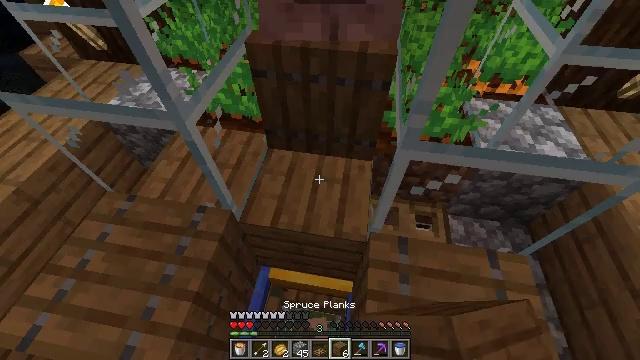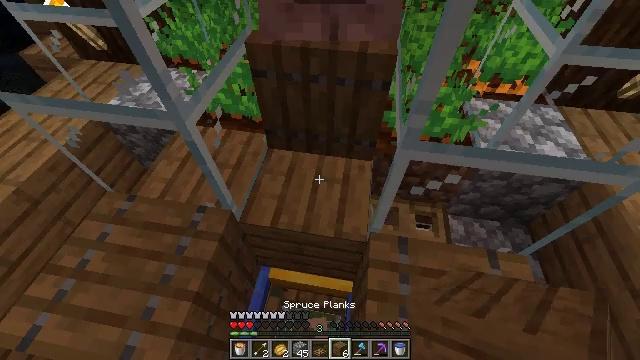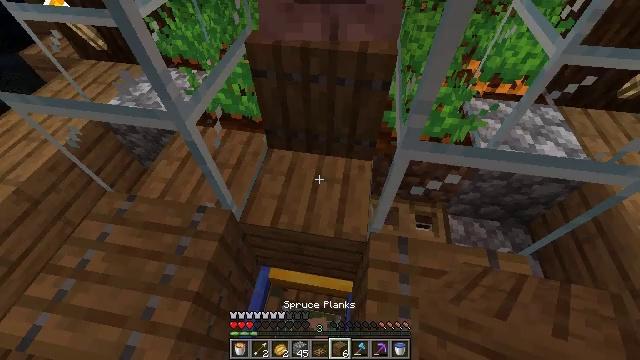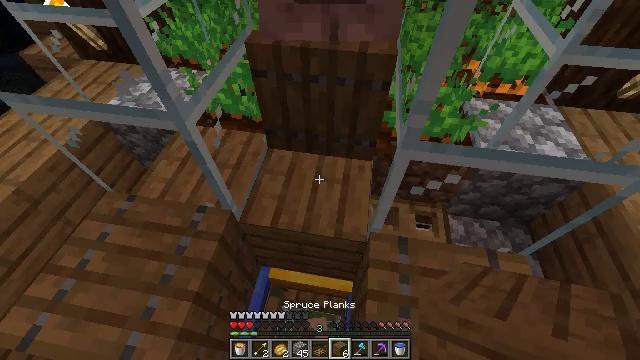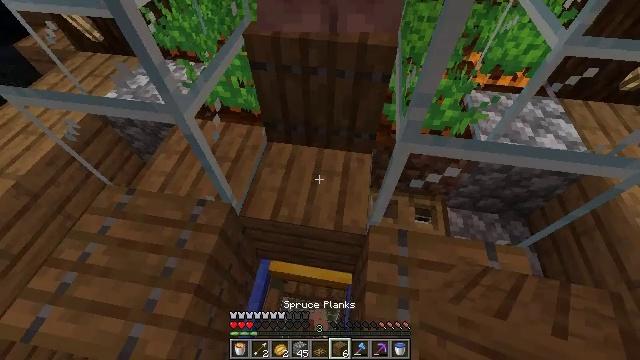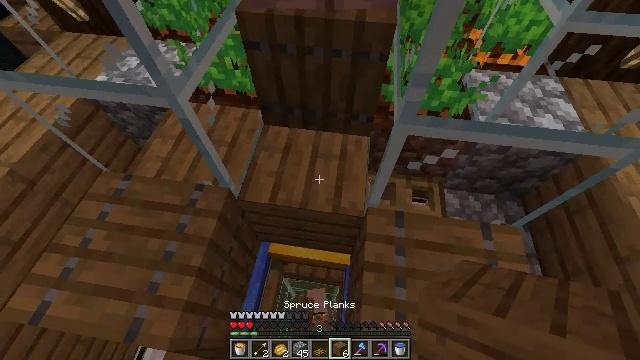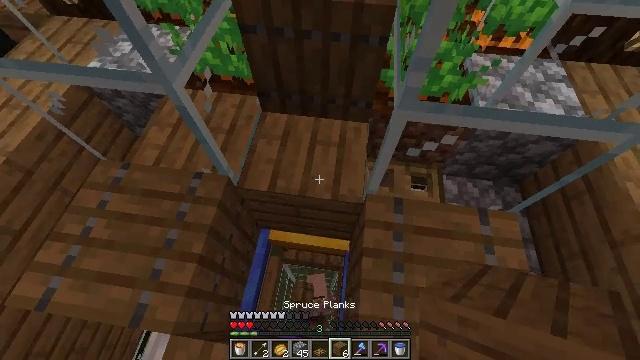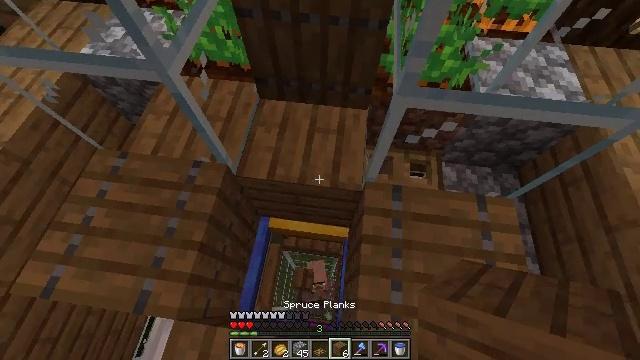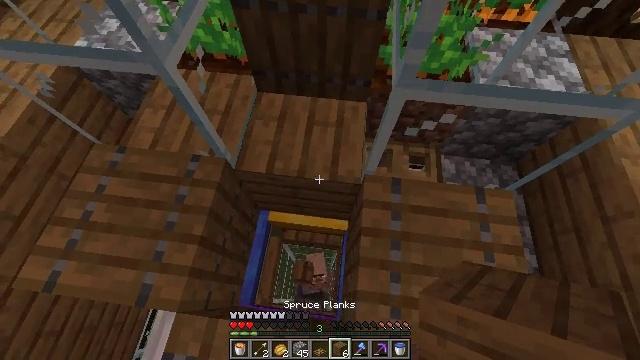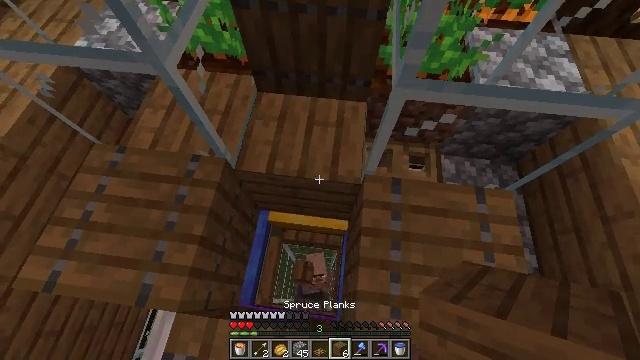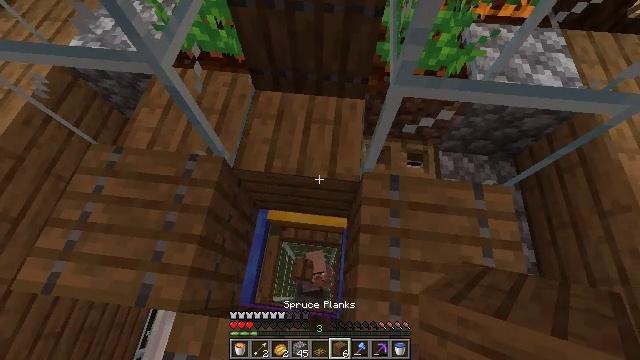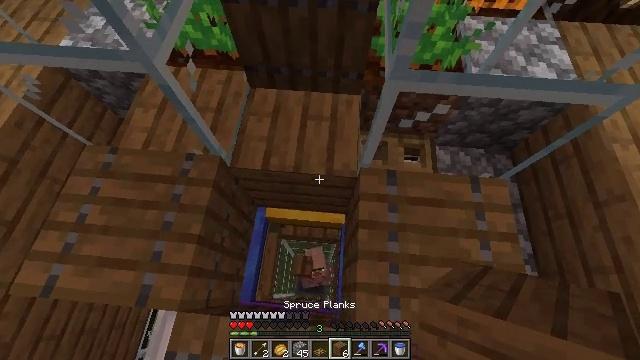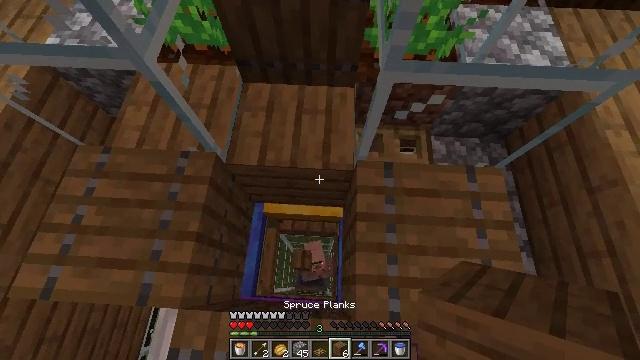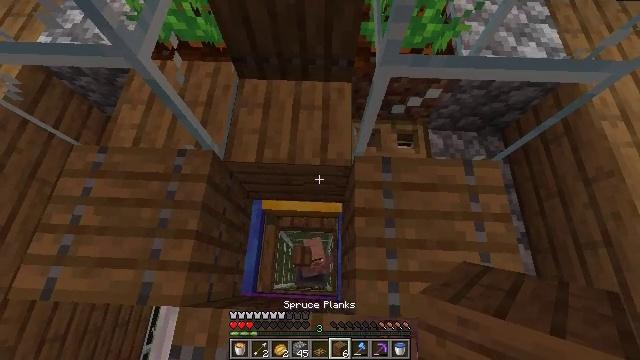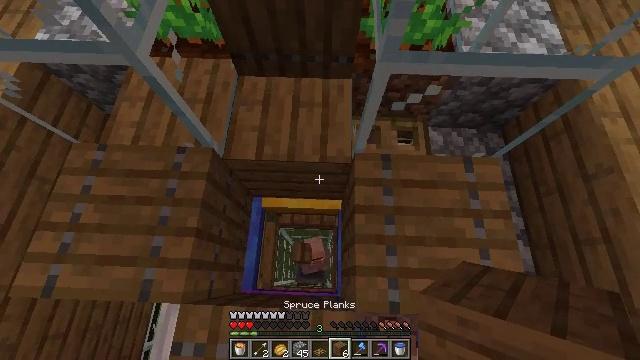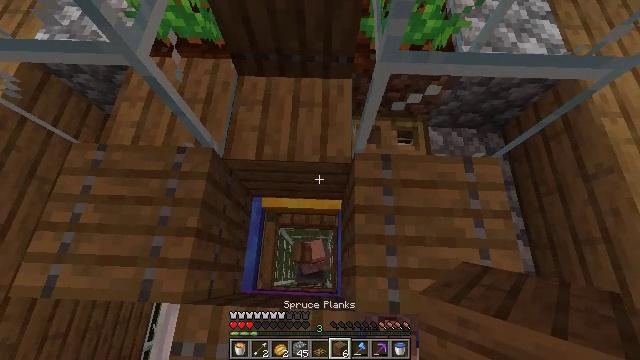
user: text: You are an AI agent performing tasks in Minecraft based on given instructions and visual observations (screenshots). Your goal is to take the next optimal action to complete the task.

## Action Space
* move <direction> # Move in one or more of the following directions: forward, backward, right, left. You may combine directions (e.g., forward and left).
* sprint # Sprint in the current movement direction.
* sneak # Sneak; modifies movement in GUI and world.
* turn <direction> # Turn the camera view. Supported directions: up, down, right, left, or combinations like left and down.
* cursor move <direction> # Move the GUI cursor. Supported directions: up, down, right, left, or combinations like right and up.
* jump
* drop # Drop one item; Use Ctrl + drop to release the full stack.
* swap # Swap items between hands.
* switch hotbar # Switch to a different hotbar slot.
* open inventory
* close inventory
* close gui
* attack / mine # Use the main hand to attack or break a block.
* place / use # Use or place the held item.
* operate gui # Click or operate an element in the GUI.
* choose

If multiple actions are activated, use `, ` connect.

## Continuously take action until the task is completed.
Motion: motion action
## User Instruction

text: Remove the oak trapdoor from its place.
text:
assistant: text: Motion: no_op
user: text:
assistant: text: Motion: no_op
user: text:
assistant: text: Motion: no_op
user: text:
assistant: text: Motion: turn down
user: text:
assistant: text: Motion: turn down
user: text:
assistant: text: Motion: turn down
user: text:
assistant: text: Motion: turn down
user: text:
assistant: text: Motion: turn down
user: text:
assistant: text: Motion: no_op
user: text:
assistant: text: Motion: no_op
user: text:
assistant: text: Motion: turn right
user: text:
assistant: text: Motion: turn right and down
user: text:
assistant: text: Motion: turn right
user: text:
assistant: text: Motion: no_op
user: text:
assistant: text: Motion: no_op
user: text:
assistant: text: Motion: no_op
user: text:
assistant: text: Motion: no_op
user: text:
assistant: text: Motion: no_op
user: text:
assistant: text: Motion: no_op
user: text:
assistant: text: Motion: no_op
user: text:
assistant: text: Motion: no_op
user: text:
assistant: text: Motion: no_op
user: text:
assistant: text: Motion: no_op
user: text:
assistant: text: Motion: no_op
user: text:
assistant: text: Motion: no_op
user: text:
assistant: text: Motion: no_op
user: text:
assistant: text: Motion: no_op
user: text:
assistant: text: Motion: no_op
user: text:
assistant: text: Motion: no_op
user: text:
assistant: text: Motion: no_op